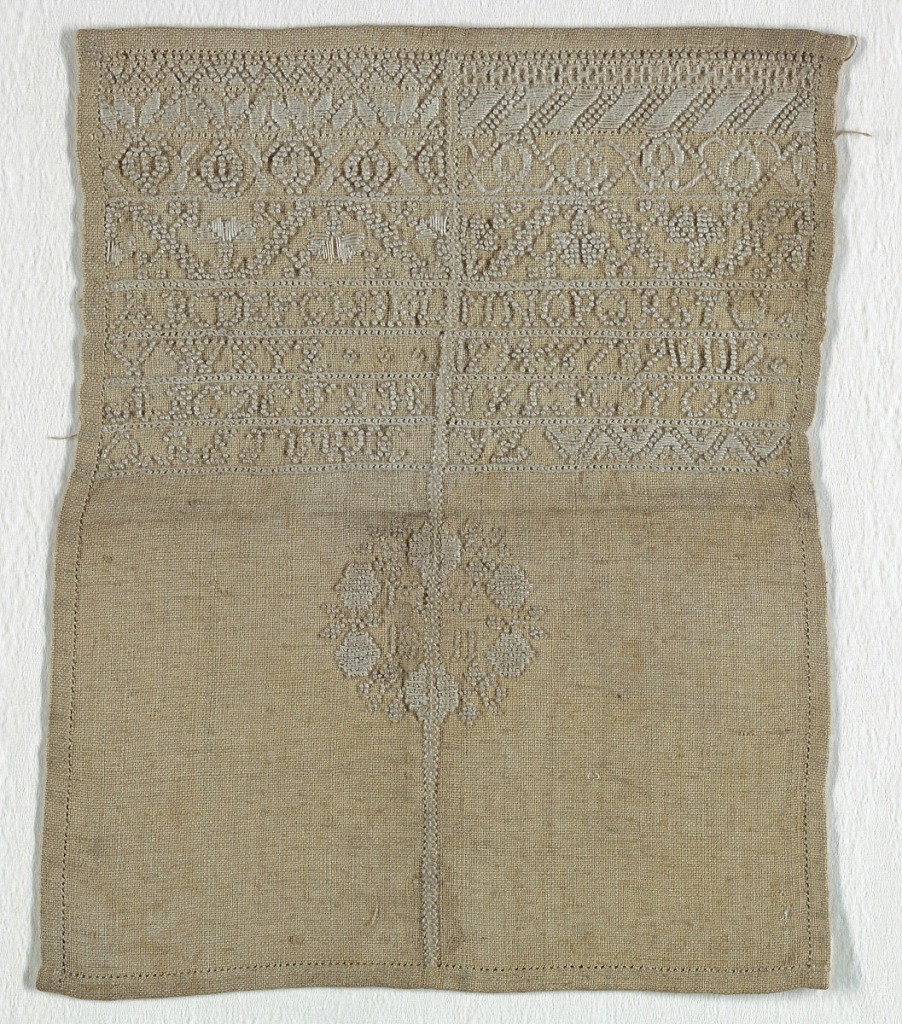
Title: Sampler
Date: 1811
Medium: linen embroidery on linen foundation Technique: embroidered in chain, knot, satin, running, and stem stitches on plain weave foundation
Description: Bands of pattern with a wreath in the middle enclosing initials and date. Unfinished